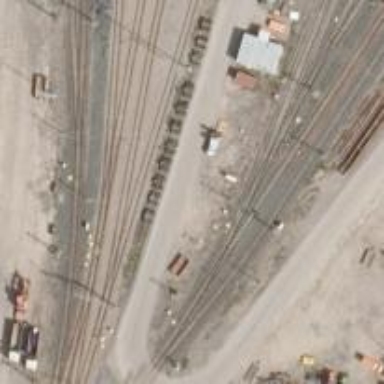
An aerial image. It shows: Rail yard with electrified contact lines for railway operations.